Question: I have to use some inline code in my asp.net application.
F.e. i have following inline code:
'''
<% FlashRenderer.Render(); %>
'''
That will return me following markup:
'''
<div id="flashGame" style="color:red"></div>
<script type="text/javascript" language="javascript">
var flash = document.getElementById('flashGame');
...
</script>
</div>
'''
I need to assign a result of FlashRenderer.Render() to javascript variable, then using jquery
append that markup to some parent div. I try follwing:
'''
<script type="text/javascript">
var swfString = '<%= FlashRenderer.Render() %>';
$("swf").append(swfString);
</script>
'''
And it fails, because result string from inline inclusion has both single and double quotes, so when i use single quotes to wrap ''<%= FlashRenderer.Render() %>'' i always have a syntax error in browser console.
I try to replace "'" with "'" but error happens before i got string created.
Here is screenshot what i have after try to use JavaScriptSerializer().Serialize

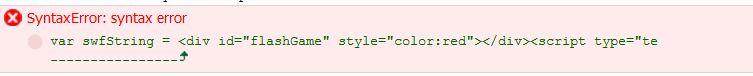
Answer: You can use a JSON serializer, which will give you a Javascript-safe string, including the quotes, and it will handle the line breaks as well:
'''
--JSON.NET--:
var x = <%= JsonConvert.SerializeObject(FlashRenderer.Render()) %>;
or
--System.Web.Script.Serialization--:
var x = <%= new JavaScriptSerializer().Serialize(FlashRenderer.Render()) %>;
'''
This will render something like:
'''
var x = "<div id="flashGame" style="color:red"></div>
<script type="text/javascript" ...etc... </div>";
'''